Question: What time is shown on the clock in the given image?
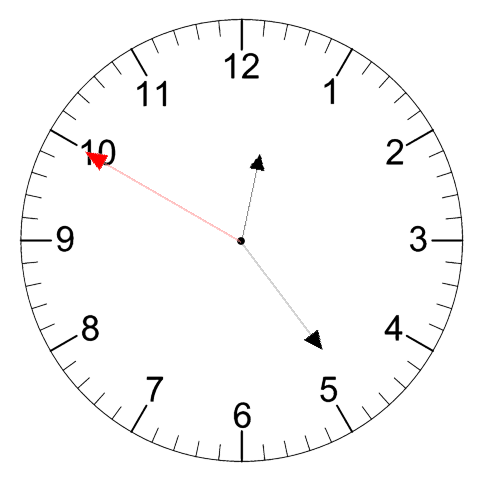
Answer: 12:23:50